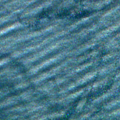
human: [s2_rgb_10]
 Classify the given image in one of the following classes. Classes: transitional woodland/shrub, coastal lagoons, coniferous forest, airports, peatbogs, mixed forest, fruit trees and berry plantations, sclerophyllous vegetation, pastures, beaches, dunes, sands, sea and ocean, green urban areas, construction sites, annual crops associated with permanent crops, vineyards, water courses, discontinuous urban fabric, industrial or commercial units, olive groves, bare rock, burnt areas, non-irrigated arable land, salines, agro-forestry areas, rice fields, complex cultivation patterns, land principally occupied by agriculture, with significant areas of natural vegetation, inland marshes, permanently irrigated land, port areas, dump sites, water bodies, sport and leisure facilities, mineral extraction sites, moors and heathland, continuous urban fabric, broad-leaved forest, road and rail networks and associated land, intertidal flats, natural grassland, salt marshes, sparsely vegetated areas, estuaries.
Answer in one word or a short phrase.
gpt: sea and ocean